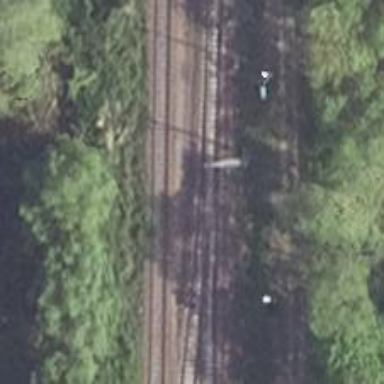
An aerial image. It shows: Railway with electrified contact lines.